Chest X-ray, AP view. Patient: 58 years old, sex F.
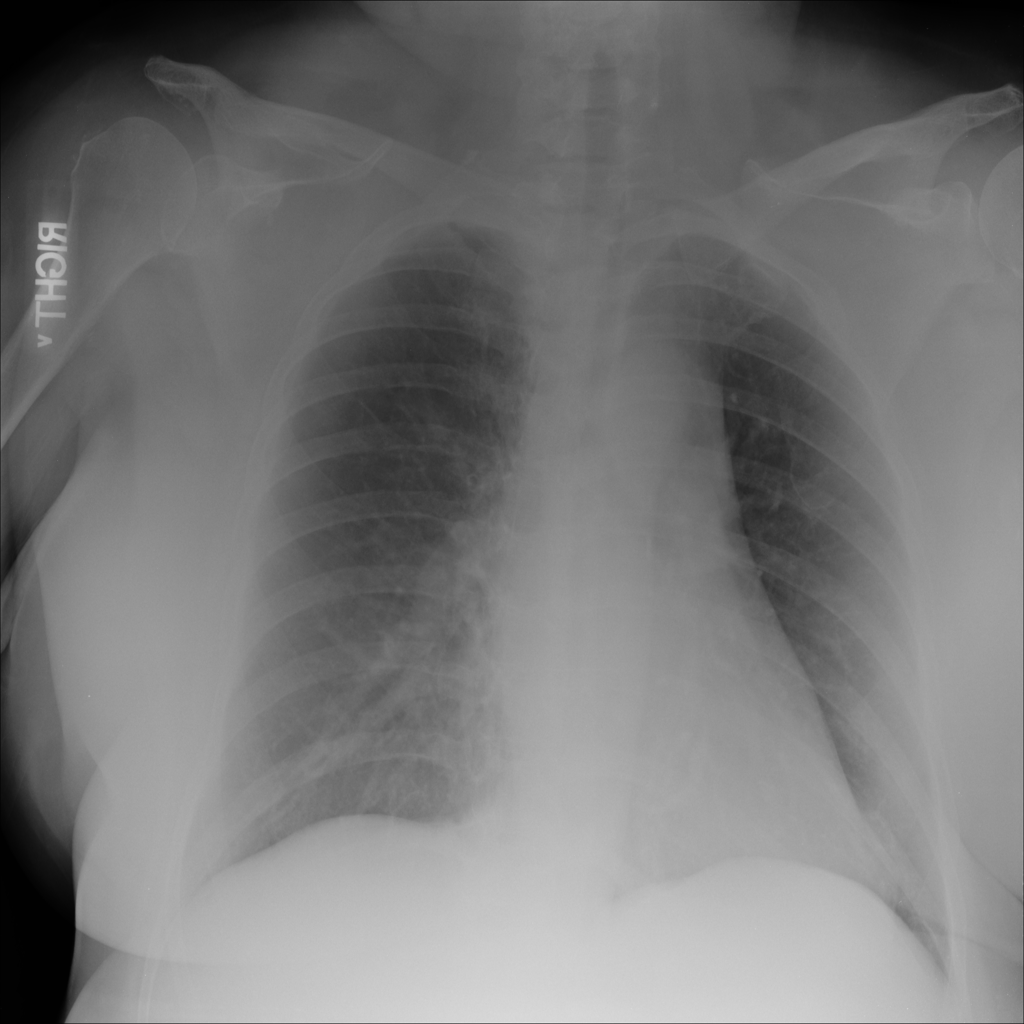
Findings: No Finding